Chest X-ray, PA view. Patient: 35 years old, sex F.
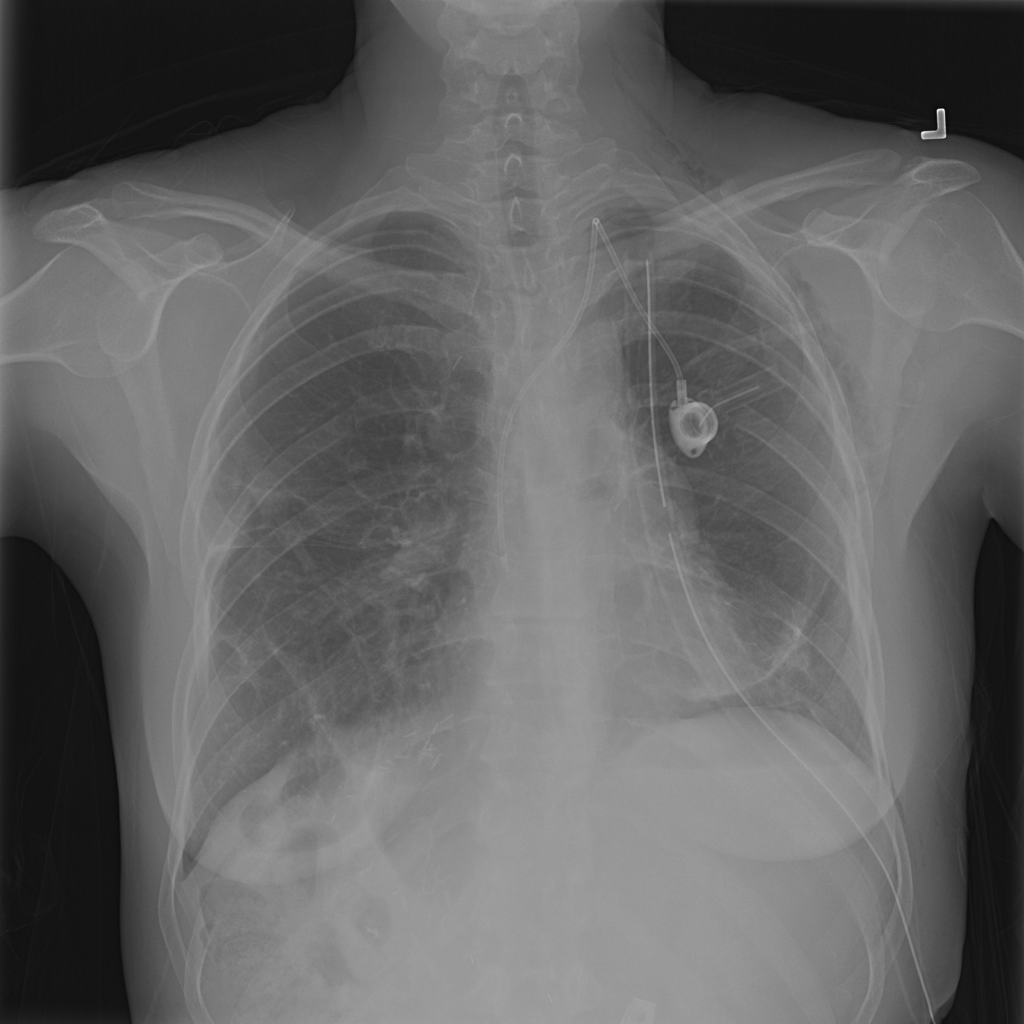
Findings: Emphysema, Pneumothorax